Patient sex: M
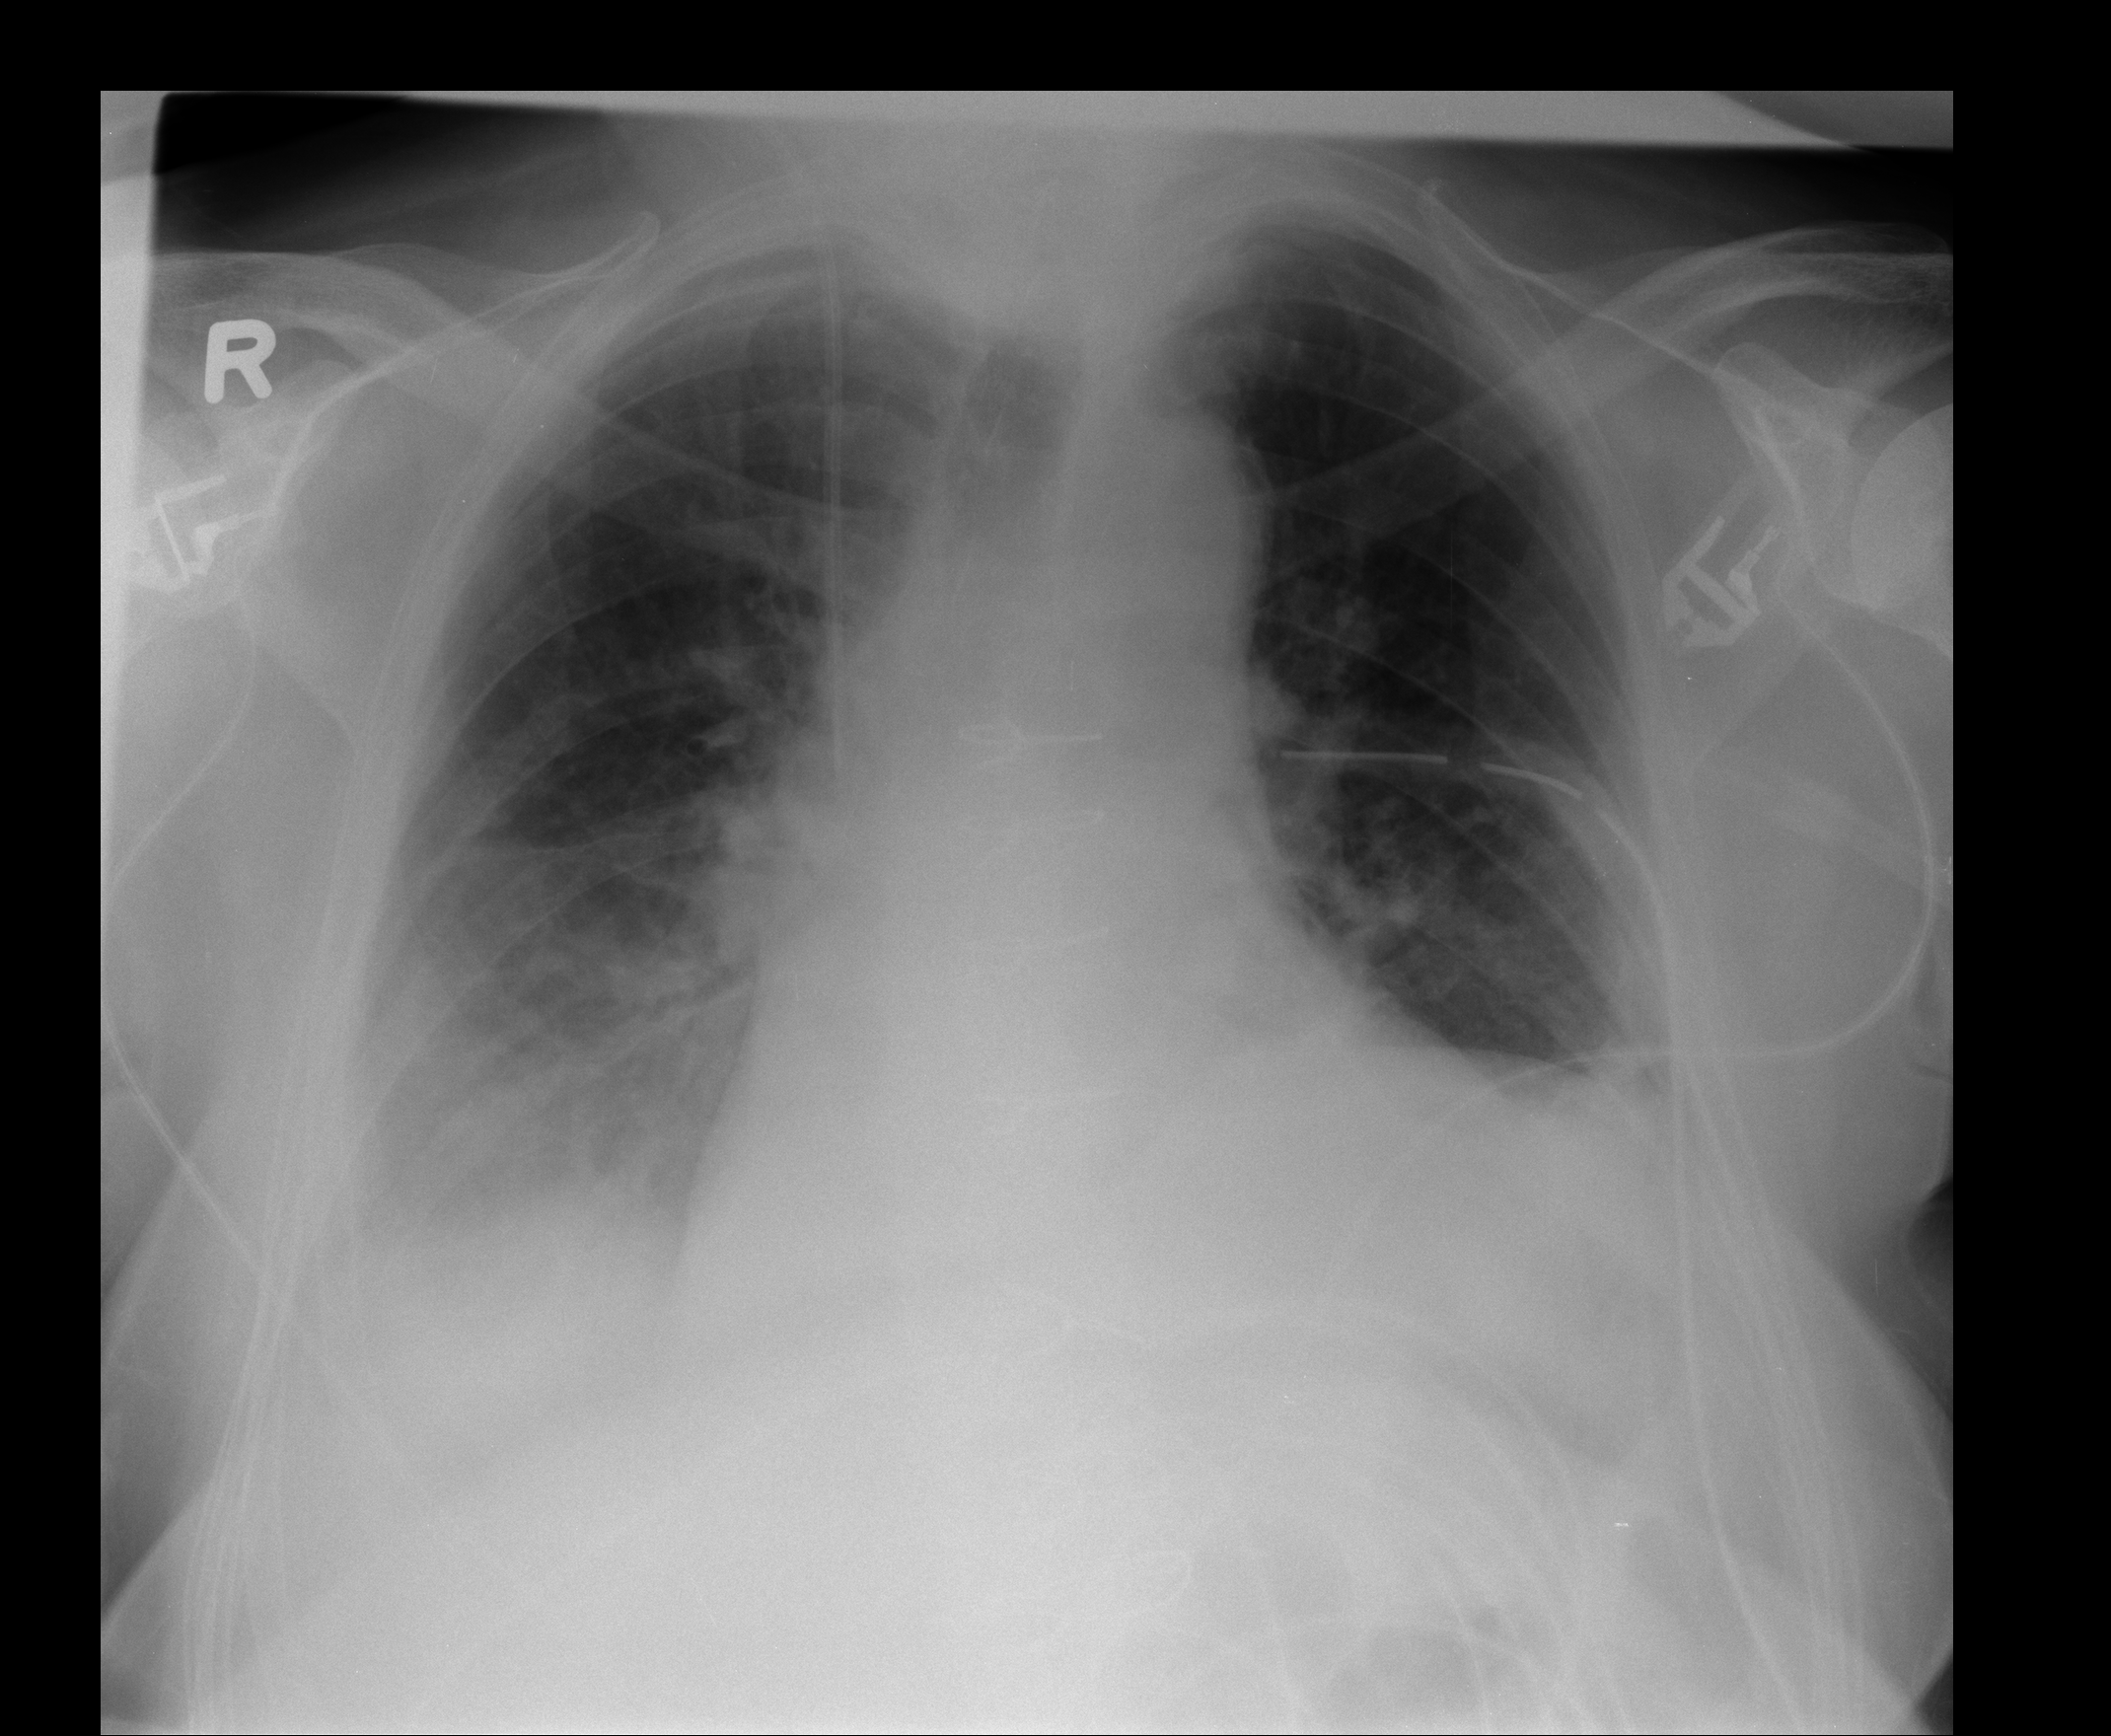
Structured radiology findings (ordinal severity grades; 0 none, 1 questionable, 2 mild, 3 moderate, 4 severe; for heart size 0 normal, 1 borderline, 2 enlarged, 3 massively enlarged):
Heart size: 1
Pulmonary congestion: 1
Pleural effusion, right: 2
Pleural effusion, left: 2
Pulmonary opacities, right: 2
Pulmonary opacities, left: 0
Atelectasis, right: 2
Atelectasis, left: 1